Interaction volume radius: 5 \u00c5
Interaction volume height: 30 \u00c5
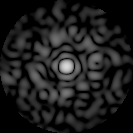
Disorder parameter: 0.8311